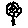
Label: flower